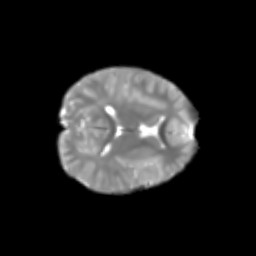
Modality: T2w
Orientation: axial
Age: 6
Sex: male
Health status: healthy